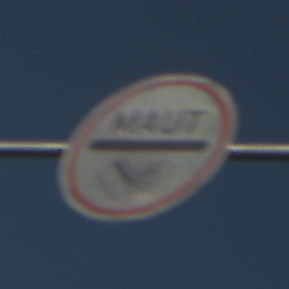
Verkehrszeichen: MautflichtigeStrecke
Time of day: MorningAfternoon
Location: Outdoor (RoadRail)
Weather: Clear
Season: NotSpecified
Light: Natural